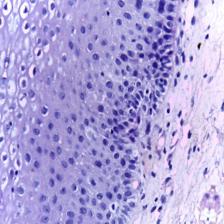
Diagnosis: Normal